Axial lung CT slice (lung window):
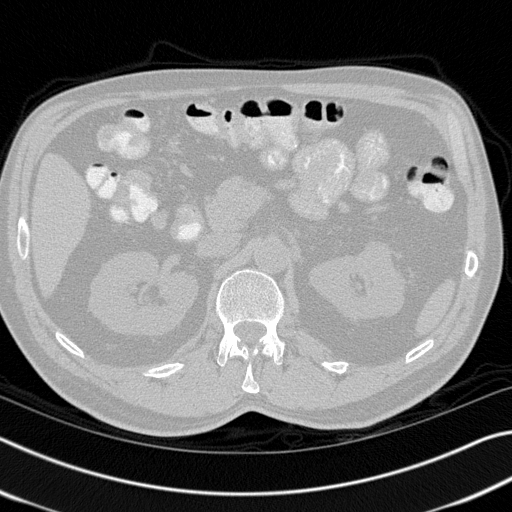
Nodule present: no